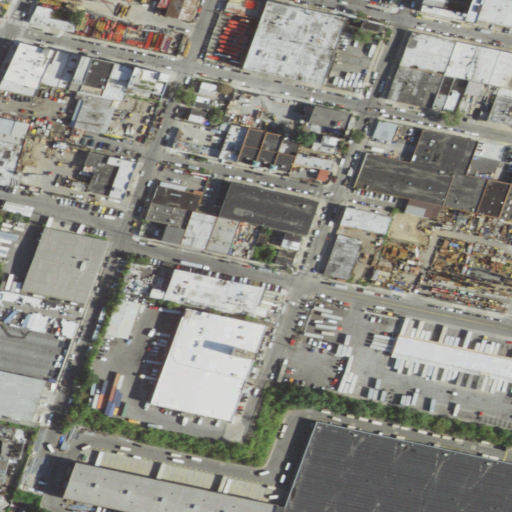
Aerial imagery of mountain in New York named Laurel Hill containing high intensity development and medium intensity development